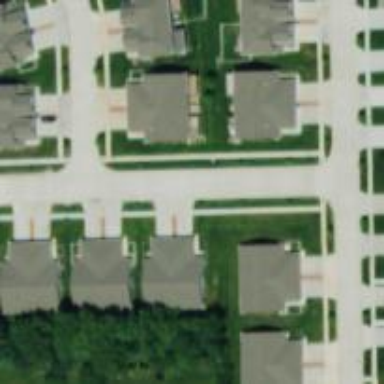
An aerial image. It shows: Neighborhood.